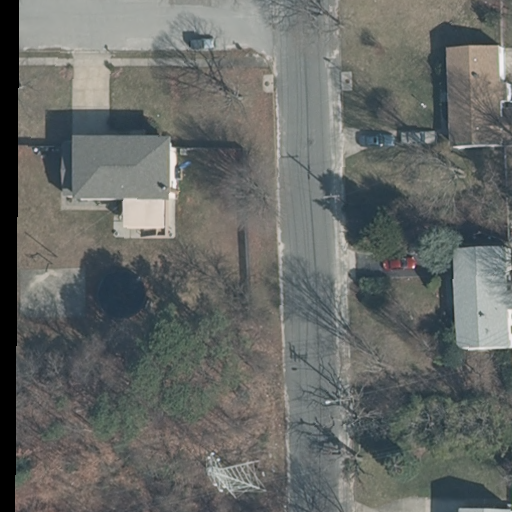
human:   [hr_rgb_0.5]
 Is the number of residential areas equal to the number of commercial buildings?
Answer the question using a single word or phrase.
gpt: no

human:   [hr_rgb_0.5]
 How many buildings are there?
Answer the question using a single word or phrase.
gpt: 3

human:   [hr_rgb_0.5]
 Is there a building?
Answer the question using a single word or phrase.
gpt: yes

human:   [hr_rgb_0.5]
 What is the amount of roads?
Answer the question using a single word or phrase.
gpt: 2

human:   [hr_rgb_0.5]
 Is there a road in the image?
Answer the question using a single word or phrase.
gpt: yes

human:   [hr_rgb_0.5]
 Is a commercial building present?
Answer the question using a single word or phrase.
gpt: no

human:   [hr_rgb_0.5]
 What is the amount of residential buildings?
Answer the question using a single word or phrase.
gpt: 3

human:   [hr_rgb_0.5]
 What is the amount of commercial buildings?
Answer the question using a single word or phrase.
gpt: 0

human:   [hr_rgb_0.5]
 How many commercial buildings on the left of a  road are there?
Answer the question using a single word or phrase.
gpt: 0

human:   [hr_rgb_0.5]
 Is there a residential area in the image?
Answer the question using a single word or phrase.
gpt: yes

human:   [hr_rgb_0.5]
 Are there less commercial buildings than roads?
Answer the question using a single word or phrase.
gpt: yes

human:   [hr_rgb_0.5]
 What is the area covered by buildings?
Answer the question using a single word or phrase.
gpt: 477m2

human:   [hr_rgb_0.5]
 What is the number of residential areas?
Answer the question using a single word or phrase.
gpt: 1

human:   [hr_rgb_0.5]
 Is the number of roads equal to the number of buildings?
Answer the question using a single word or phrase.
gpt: no

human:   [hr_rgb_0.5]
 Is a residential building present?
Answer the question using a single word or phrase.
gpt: yes

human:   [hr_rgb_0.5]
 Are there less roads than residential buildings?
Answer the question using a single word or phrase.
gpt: yes

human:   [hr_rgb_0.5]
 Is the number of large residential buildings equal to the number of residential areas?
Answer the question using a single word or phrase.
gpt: no

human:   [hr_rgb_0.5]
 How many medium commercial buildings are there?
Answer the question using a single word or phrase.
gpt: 0

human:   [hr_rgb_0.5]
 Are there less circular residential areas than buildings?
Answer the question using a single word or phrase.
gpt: yes

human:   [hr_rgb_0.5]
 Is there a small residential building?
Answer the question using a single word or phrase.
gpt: yes

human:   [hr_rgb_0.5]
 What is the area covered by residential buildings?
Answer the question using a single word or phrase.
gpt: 477m2

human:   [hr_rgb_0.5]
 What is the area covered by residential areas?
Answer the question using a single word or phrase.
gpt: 9196m2

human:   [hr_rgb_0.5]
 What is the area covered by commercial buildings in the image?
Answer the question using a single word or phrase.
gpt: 0m2

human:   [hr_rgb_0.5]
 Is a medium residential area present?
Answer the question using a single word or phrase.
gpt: no

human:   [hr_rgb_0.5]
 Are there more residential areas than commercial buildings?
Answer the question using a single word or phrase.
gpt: yes

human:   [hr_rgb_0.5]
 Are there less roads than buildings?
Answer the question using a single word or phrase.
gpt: yes

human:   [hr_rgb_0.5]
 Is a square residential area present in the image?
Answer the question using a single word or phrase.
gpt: no

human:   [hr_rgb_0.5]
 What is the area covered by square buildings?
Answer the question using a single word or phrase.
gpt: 0m2

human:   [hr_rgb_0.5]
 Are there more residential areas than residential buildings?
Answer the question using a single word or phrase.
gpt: no

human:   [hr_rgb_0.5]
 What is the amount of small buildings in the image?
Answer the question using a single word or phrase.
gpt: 2

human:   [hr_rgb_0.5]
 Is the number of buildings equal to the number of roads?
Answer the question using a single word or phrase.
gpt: no

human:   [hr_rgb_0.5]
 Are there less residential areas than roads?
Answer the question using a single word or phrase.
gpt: yes

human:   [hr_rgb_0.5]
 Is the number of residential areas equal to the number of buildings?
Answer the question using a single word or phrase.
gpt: no

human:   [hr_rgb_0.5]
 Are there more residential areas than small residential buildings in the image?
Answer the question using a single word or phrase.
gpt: no

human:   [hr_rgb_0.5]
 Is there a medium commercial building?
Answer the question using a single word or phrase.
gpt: no

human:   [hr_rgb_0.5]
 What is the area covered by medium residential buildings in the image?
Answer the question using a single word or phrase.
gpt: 332m2

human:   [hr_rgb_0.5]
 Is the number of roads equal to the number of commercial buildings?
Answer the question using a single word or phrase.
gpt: no

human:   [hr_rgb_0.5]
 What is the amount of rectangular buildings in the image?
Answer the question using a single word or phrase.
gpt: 3

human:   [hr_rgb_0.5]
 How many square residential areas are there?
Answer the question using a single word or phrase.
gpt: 0

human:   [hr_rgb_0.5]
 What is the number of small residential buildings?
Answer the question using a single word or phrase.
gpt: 2

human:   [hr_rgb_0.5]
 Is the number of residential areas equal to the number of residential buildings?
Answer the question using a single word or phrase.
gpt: no

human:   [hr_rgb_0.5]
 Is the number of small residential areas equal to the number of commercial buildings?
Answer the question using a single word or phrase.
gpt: yes

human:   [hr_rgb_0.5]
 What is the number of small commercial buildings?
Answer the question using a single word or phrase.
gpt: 0

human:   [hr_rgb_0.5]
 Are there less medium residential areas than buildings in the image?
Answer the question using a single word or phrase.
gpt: yes

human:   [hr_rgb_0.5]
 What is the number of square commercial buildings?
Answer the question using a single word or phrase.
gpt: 0

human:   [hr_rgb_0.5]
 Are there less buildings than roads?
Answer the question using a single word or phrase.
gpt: no

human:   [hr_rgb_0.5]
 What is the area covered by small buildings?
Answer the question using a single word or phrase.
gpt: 144m2

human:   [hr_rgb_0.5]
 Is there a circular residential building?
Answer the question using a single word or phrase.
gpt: no

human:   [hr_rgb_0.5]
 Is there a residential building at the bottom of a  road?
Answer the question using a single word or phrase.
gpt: yes

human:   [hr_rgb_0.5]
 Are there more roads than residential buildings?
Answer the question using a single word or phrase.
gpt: no

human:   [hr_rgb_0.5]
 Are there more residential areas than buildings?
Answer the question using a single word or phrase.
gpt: no

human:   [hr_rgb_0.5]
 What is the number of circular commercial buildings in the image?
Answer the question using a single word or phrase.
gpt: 0

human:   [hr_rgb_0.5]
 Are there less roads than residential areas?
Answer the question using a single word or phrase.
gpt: no

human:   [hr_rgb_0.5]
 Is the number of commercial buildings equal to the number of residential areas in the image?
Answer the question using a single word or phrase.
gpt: no

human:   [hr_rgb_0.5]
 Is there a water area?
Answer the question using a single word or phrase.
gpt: no

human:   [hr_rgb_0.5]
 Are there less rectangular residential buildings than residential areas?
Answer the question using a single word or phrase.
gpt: no

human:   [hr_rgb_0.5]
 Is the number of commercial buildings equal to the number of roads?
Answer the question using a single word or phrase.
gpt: no

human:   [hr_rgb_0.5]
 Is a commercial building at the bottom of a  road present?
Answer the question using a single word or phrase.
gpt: no

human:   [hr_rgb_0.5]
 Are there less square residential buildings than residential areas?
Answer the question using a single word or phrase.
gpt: yes

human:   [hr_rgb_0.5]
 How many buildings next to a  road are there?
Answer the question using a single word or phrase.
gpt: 3

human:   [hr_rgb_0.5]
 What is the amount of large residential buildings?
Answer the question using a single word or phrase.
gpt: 0

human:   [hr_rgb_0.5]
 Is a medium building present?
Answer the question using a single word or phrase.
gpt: yes

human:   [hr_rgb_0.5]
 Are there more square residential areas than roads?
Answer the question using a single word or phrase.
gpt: no

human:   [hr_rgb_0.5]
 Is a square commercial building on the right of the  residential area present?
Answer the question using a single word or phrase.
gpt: no